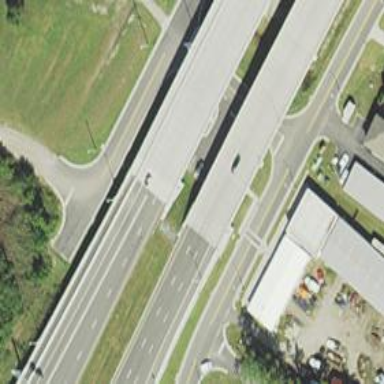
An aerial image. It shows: Bridge with asphalt surface on motorway link.